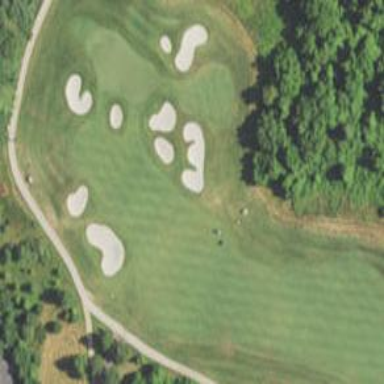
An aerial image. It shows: Golf fairway surrounded by grass.